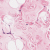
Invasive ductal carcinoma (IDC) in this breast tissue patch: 0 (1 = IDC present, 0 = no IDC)